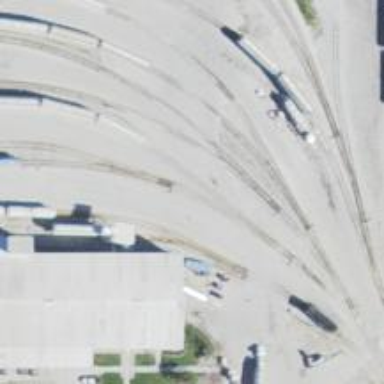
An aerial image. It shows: Railway spur service.